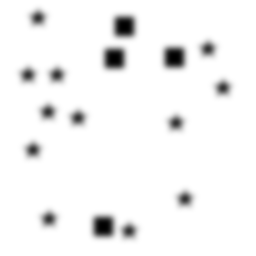
Squares: 4
Triangles: 0
Stars: 12
Total shapes: 16